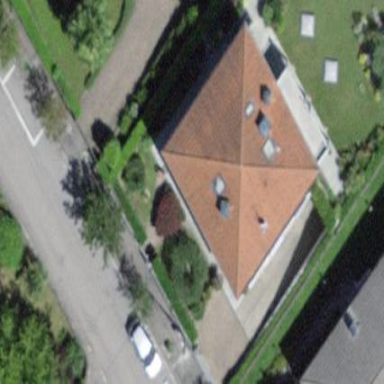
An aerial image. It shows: Semi-detached house.